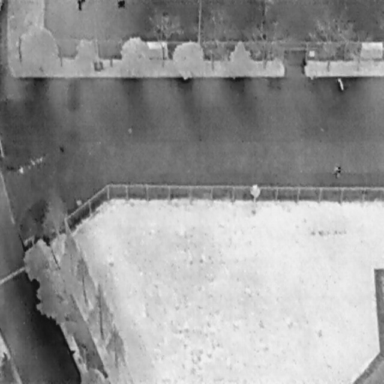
There are three People in the infrared image.